Question: I've been developing a game in the Unity Game Engine that I hope will be able to use paged terrain for an infinite world (common theme nowadays). My terrain generator uses perlin noise exclusively. But at this time, development has been seriously slowed by a bug: The page edges don't match up, not even close. The problem is somewhere in the code where I generate terrain, or possibly in another piece of code that runs every time I've finished generating a page. But the problem is definitely not in the unity function calls, so you can help me even if you aren't familiar with unity.
Possible causes...
1) Perlin noise sampled for the wrong location for each page, math fail.
2) Random number generator is being reseeded between the generation of pages.
3) Perlin noise is being reseeded between the generation of pages.
4) ? I don't know.
NOTE: I've pretty much ruled out numbers 2 and 3, looking at all my other code. I only seed the generators once each, and Unity wouldn't just happen to reseed Random between runs of the generator.
Actually, if you can describe a way of debugging that would make this easier, please advise. It would help me much more in the long run.
Here is the code I run once for each page, with full commenting so you don't have to know Unity3D...
'''
/* x and y are the indices of the tile being loaded. The game maintains a
square of pages loaded, where the number of pages per side is equal to
loadSquares (see below). x and y are the indices of the page to generate
within that square. */
public void generate(int x, int y)
{
/* pagePos represents the world x and y coordinates of the bottom left
corner of the page being generated. This is given by...
new Vector2((-(float)loadSquares / 2.0f + x + xCoord) * tileSize,
(-(float)loadSquares / 2.0f + y + zCoord) * tileSize);
This is because the origin tile's center is at 0, 0. xCoord represents
the tile that the target object is on, which is what the loaded square
is centered around. tileSize is the length of each side of each tile.
*/
Vector2 pagePos = getPagePos(x, y);
//Here I get the number of samples x and y in the heightmap.
int xlim = td[x,y].heightmapWidth;
int ylim = td[x,y].heightmapHeight;
//The actual data
float[,] array = new float[xlim, ylim];
//These will represent the minimum and maximum values in this tile.
//I will need them to convert the data to something unity can use.
float min = 0.0f;
float max = 0.0f;
for(int cx = 0; cx < xlim; cx++)
{
for(int cy = 0; cy < ylim; cy++)
{
//Here I actually sample the perlin function.
//Right now it doesn't look like terrain (intentionally, testing).
array[cx,cy] = sample(
new Vector3((float)cx / (float)(xlim - 1) * tileSize + pagePos.x,
(float)cy / (float)(ylim - 1) * tileSize + pagePos.y,
122.79f));
//On the first iteration, set min and max
if(cx == 0 && cy == 0)
{
min = array[cx,cy];
max = min;
}
else
{
//update min and max
min = Mathf.Min(min, array[cx,cy]);
max = Mathf.Max(max, array[cx,cy]);
}
}
}
//Set up the Terrain object to receive the data
float diff = max != min ? max - min : 10.0f;
tr[x,y].position = new Vector3(pagePos.x, min, pagePos.y);
td[x,y].size = new Vector3(tileSize, diff, tileSize);
//Convert the data to fit in the Terrain object
/* Unity's terrain only accepts values between 0.0f and 1.0f. Therefore,
I shift the terrain vertically in the code above, and I
squish the data to fit below.
*/
for(int cx = 0; cx < xlim; cx++)
{
for(int cy = 0; cy < ylim; cy++)
{
array[cx,cy] -= min;
array[cx,cy] /= diff;
}
}
//Set the data in the Terrain object
td[x,y].SetHeights(0, 0, array);
}
}
'''
Interesting and probably important detail: The tiles are properly connected with the tiles adjacent to their corners on the x/z directions. There's a sampling shift going on any time that tiles don't have the same x-to-z delta. In the image below, the right-side tile is +x and +z from the other tile. All of the tiles with this relationship are properly connected.

Here's the project files uploaded in a zip. Tell me if it's not working or something...
<URL>
To see the terrain, press Play after switching to testScene if it doesn't start there. GameObject generates the data and the terrain objects (it has the RandomTerrain script from scripts/General/ attached). You can modify the parameters to the perlin noise from there. Please note that right now, only the first perlin octave, o_elevator is active in the terrain generation. All of the other public perlin octave variables have no influence, for the purpose of solving this glitch.
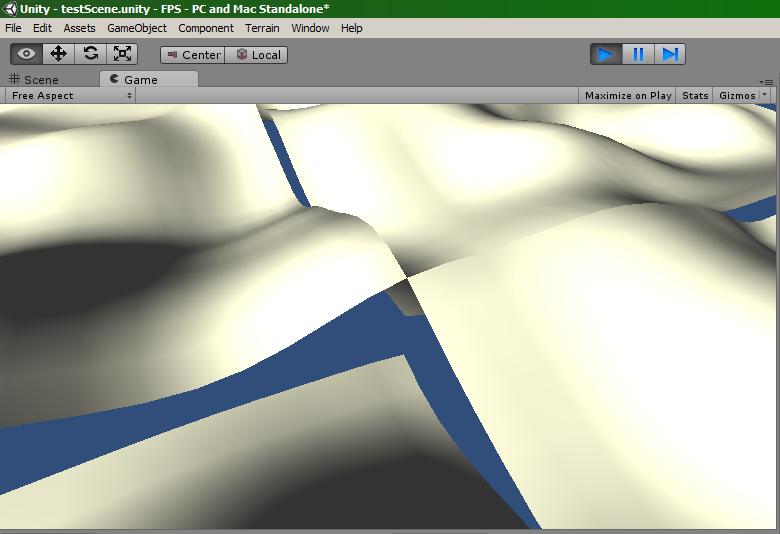
Answer: TL;DR: You need to drop the getTargetCoords and use 'tr[x,y].position = new Vector3(pagePos.y, 0.0f, pagePos.x)'.
How to get to the above: work in 1 dimension at a time. That means turning this (from your attached unity code):
'''
array[cx,cy] = sample(
new Vector3((float)cx * tileSize / (float)(xlim - 1) + pagePos.x, 0.0f,
(float)cy * tileSize / (float)(ylim - 1) + pagePos.y));
'''
into this:
'''
array[cx,cy] = sample(
new Vector3(
(float)cx * tileSize / (float)(xlim - 1) + pagePos.x,
0.0f,
0.0f
)
);
'''
I quickly realized something was wrong with your 'getPagePos', because it was adding a value from 'getTargetCoords', and that function used a position which was set by the 'getPagePos' function! Circles within circles, folks.
'''
protected void getTargetCoords()
{
xCoord = Mathf.RoundToInt(target.position.x / tileSize);
zCoord = Mathf.RoundToInt(target.position.z / tileSize);
}
'''
So lets lose that function and references to it. In fact, let's simplify 'getPagePos' for now:
'''
protected Vector2 getPagePos(int x, int y)
{
return new Vector2( 0.0f,0.0f);
}
'''
OH MY GOD IS TAWNOS CRAZY?! Well, yes, but that's beside the point. Assuming your sample function is correct (an assumption I granted you based on your assertion), then we should start from getting simple values (zero!) and verifying with each additional assumption added.
With 'getPagePos' simplified, let's take another look at '(float)cx * tileSize / (float)(xlim - 1) + pagePos.x'. What's it trying to do? Well, it appears that it's trying to find the world-coordinate point of the current sample by offsetting from the tile's origin. Let's verify that is a true assumption: there are 'xLim' samples spread over 'tileSize' units, so each step size in world coordinates is 'tileSize / xLim'. Multiplying that by the current value will get our offset, so this code looks right.
Now, let's get a simple tile offset and look that everything matches. Rather than trying to center the drop on the middle of all tiles, I'm going to do a simple grid offset (this can be adjusted later to bring back centering).
'''
return new Vector2(
tileSize * (float)x,
0.0f
);
'''
When you run this, you may see what the problem is pretty quickly. The bottom edge maps the top edge of the tile next to it, rather than the right edge matching the left. Without digging too deeply into it, this may be caused by the way your sampling method works. I'm not sure. Here's the updated functions:
'''
protected Vector2 getPagePos(int x, int y)
{
float halfTile = loadSquares / 2.0f;
return new Vector2(
(-halfTile * tileSize) + (x * tileSize),
(-halfTile * tileSize) + (y * tileSize)
);
}
public void generate(int x, int y)
{
if(x >= loadSquares || x < 0 || y >= loadSquares || y < 0) return;
t[x,y] = Terrain.CreateTerrainGameObject(new TerrainData()).GetComponent<Terrain>();
t[x,y].name = "Terrain [" + x + "," + y + "]";
td[x,y] = t[x,y].terrainData;
td[x,y].heightmapResolution = resolution;
tr[x,y] = t[x,y].transform;
Vector2 pagePos = getPagePos(x, y);
//Actual data generation happens here.
int xLim = td[x,y].heightmapWidth;
int yLim = td[x,y].heightmapHeight;
float[,] array = new float[xLim, yLim];
float min = int.MaxValue;
float max = int.MinValue;
for(int cx = 0; cx < xLim; cx++)
{
for(int cy = 0; cy < yLim; cy++)
{
array[cx,cy] = sample(
new Vector3(
(float)cx * (tileSize / (float)(xLim - 1)) + pagePos.x,
0.0f,
(float)cy * (tileSize / (float)(yLim - 1)) + pagePos.y
)
);
if(min > array[cx,cy])
min = array[cx,cy];
if(max < array[cx,cy])
max = array[cx,cy];
}
}
//Set up the Terrain object to receive the data
float diff = max != min ? max - min : 10.0f;
tr[x,y].position = new Vector3(pagePos.y, min, pagePos.x);
td[x,y].size = new Vector3(tileSize, diff, tileSize);
//Convert the data to fit in the Terrain object
for(int cx = 0; cx < xLim; cx++)
{
for(int cy = 0; cy < yLim; cy++)
{
array[cx,cy] -= min;
array[cx,cy] /= diff;
}
}
//Set the data in the Terrain object
td[x,y].SetHeights(0, 0, array);
}
'''